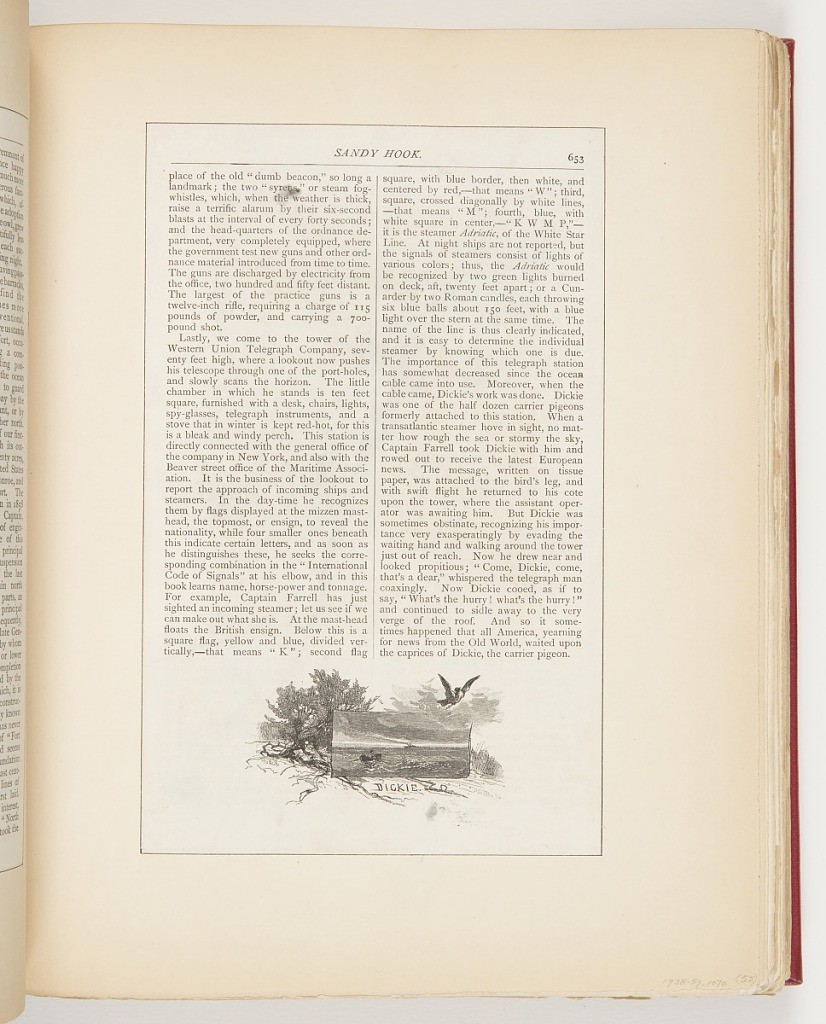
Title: Dickie, Illustration for Scribner's Monthly (XVIII, No. 5, September 1879, p. 653)
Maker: Frederick Stuart Church, American, 1842–1924
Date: September 1879
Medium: Printed in black ink on paper
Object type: Ephemera
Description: Article clipping from Scribner's Monthly on the history on Sandy Hook. Scene within a scene. In the outer scene, a bird and bush. Interior scene, ocean with figure in small row boat and larger ship in distance.